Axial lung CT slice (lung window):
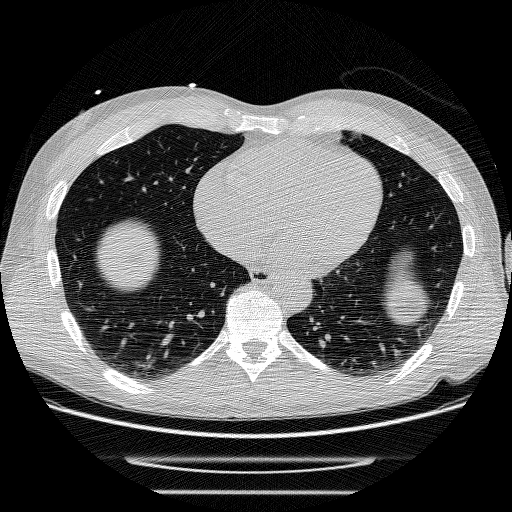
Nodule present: no